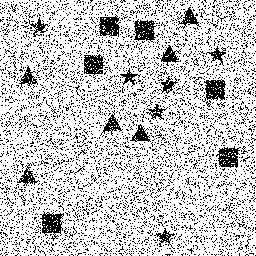
Squares: 6
Triangles: 6
Stars: 6
Total shapes: 18